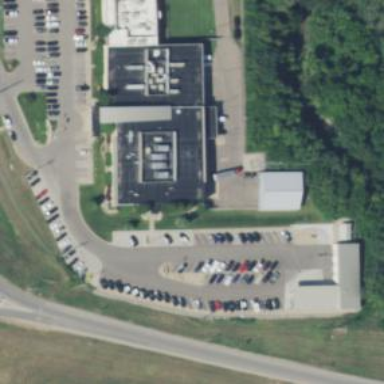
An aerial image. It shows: Police building.